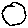
Label: circle